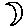
Label: moon